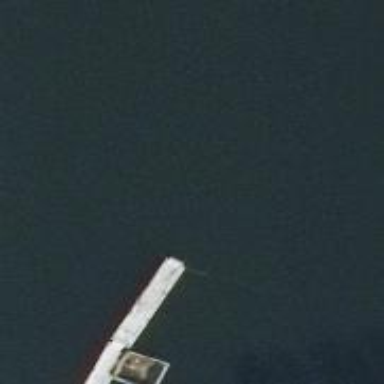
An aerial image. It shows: Man-made pier.